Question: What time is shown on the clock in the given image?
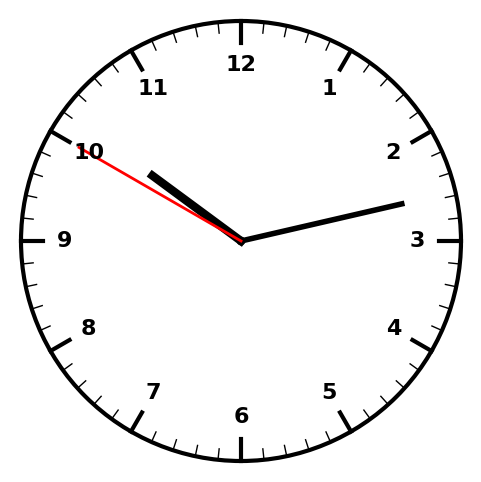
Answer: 10:12:50